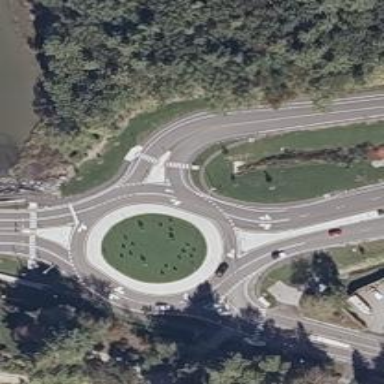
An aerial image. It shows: Traffic island located on footway.